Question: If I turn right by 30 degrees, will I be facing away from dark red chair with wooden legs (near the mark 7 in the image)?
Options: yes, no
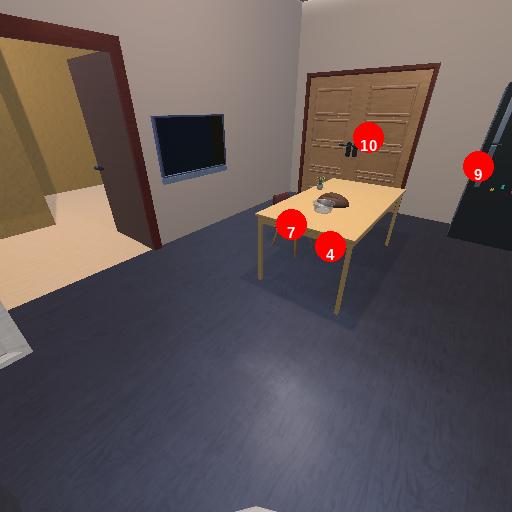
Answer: yes